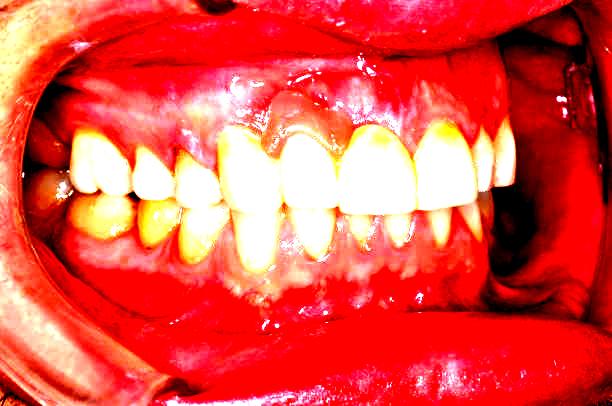
Condition: Gingivitis